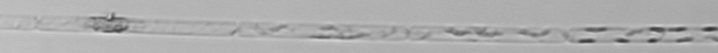
Label: Dactyliosolen_fragilissimus